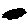
Label: square